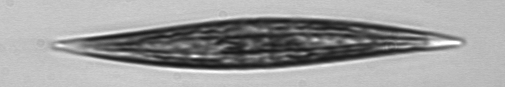
Label: Pleurosigma